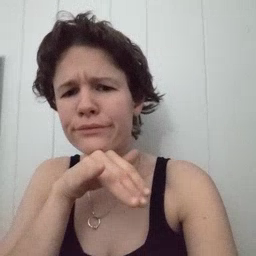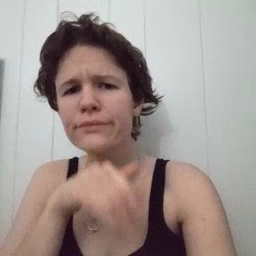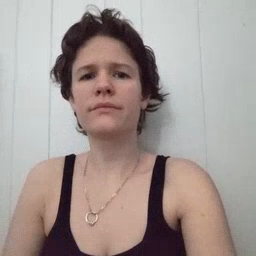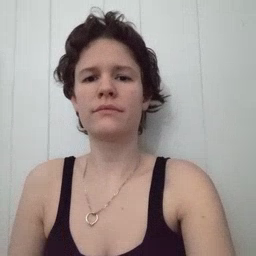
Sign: dirty